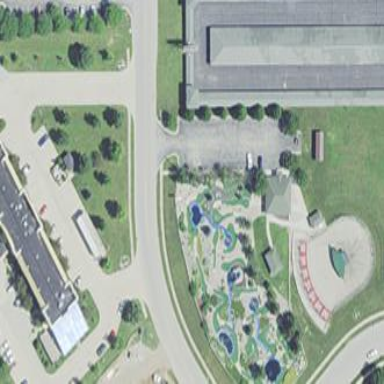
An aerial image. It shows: Miniature golf leisure land.